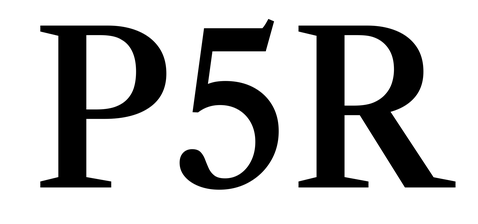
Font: LibreCaslonText_Medium